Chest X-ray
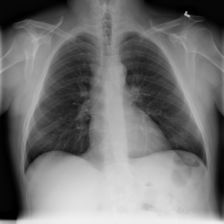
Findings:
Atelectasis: negative
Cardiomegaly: negative
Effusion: negative
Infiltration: negative
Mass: negative
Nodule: negative
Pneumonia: negative
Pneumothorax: negative
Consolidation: negative
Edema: negative
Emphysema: negative
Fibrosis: negative
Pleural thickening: negative
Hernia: negative